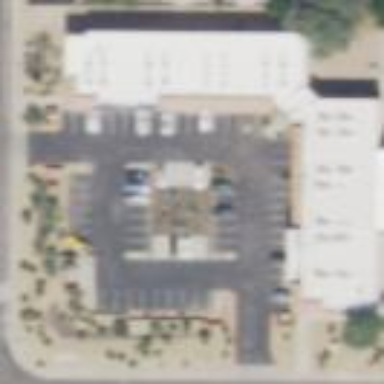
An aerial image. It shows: Retail area.